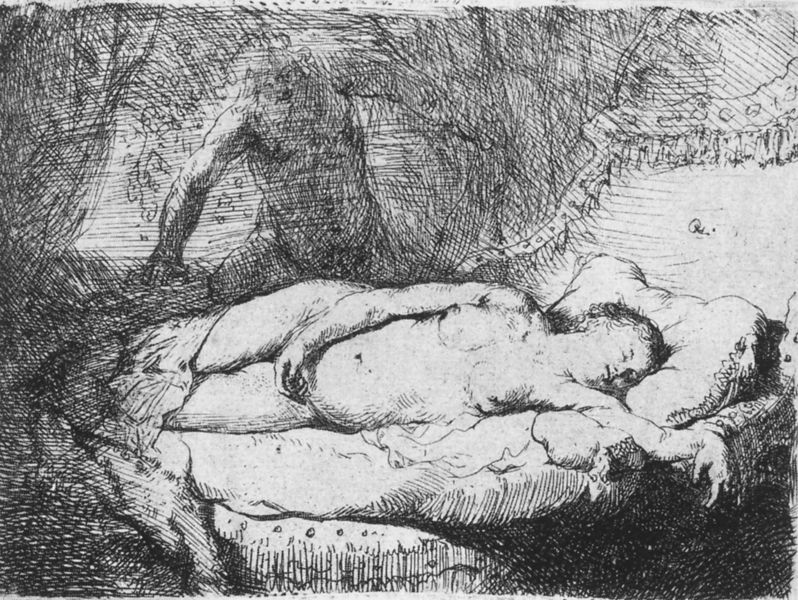
Titel: Jupiter und Antiope (Kliene Platte)
Künstler: Harmensz van Rijn Rembrandt
Institution: Berlin, Kupferstichkabinett
Schlagwörter: akt, dunkel, mann, nackt, schatten, schlaf, landschaft, frau, hell, zeichnung, tuch, muster, bart, rembrandt, decke, ruhen, schlafen, schlafend, düster, grafik, graphik, linien, kutsche, kissen, dick, bett, gestalt, nacktheit, linie, druck, druckgraphik, lithographie, druckgrafik, schraffur, radierung, stich, lithografie, raub, ausgestreckt, anschleichen, schlecht zugeschnitten